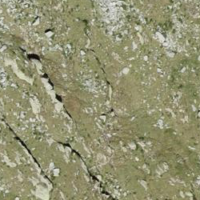
EUNIS habitat code: 31
Species observed at this site:
Accipiter nisus
Oenanthe oenanthe
Troglodytes troglodytes
Anthus spinoletta
Phoenicurus ochruros
Tichodroma muraria
Falco peregrinus
Prunella collaris
Corvus corax
Sylvia atricapilla